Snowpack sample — Rabbit Ears Pass, Jackson County, Colorado, USA (12/17/25, 1:08 PM MST)
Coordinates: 40.387, -106.625
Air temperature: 34 °F
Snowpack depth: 46 cm
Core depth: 10 cm
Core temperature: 30.2 °F
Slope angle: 6°, slope face: 165°
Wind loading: medium
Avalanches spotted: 0
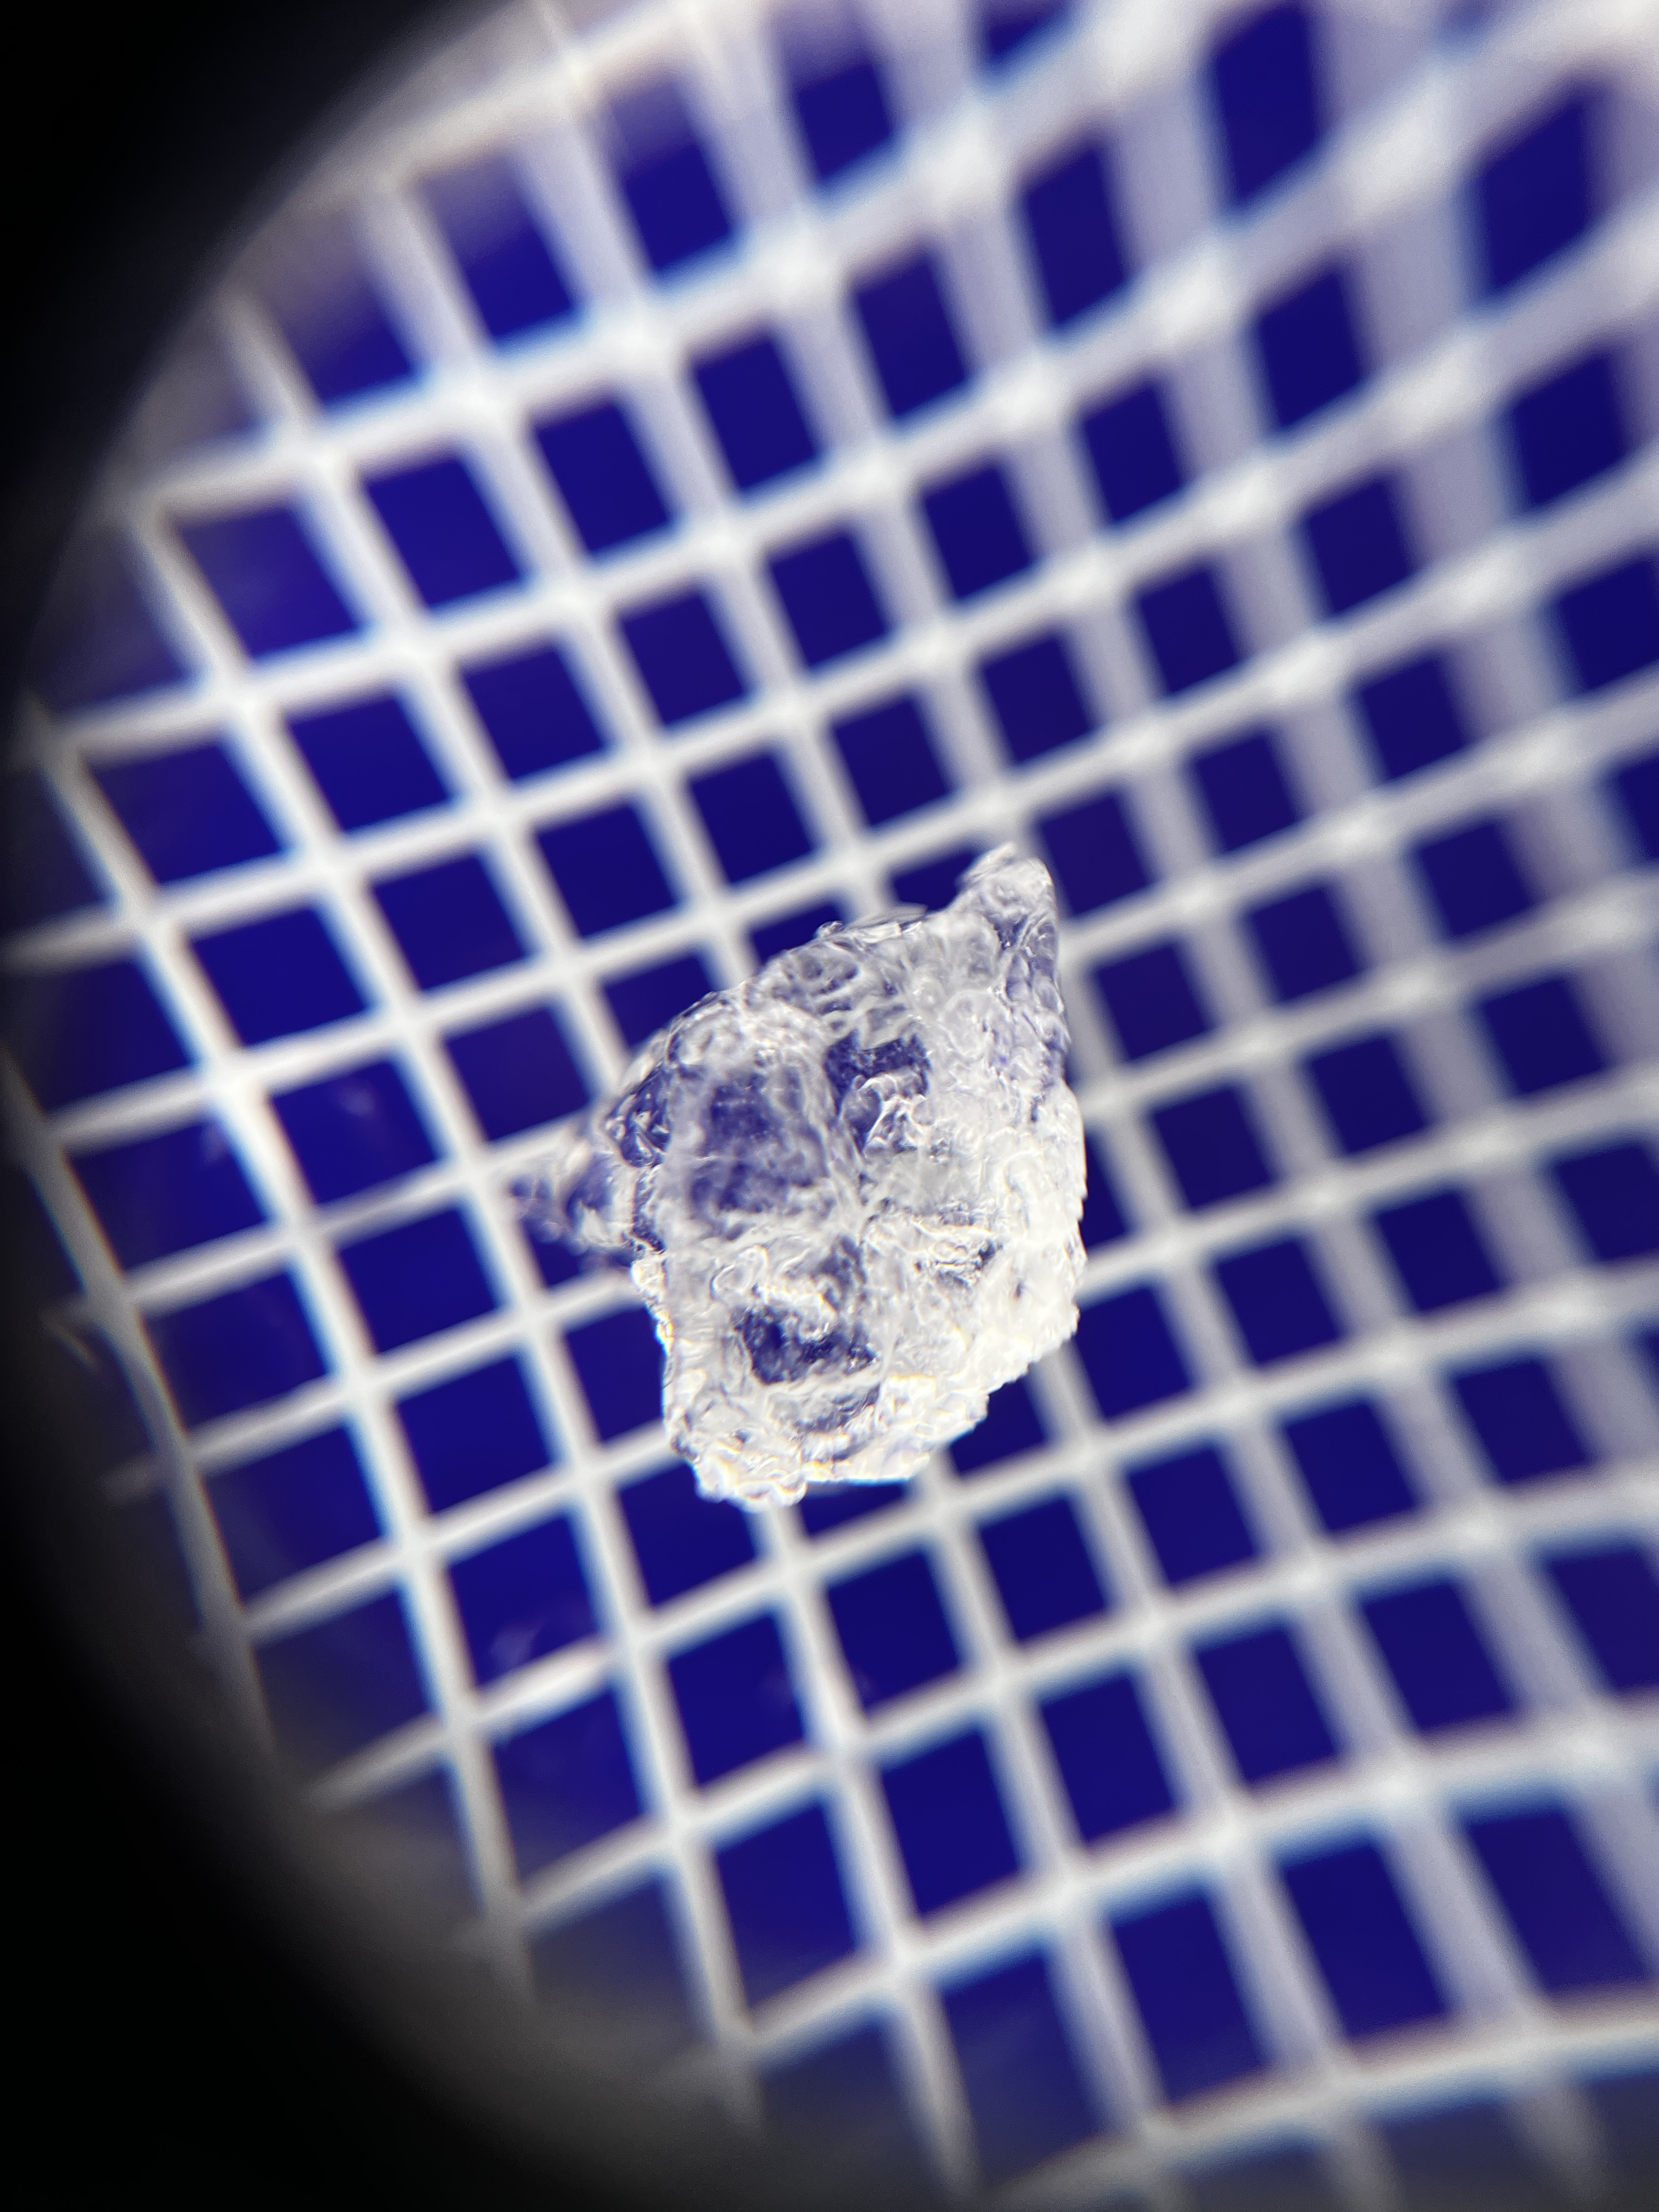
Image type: magnified_profile
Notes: No avalanches spotted nearby, although collected in a meadowy area with minimal risk on this face of the pass.